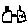
Label: zigzag